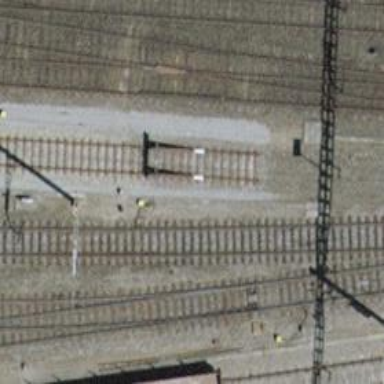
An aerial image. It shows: Railway buffer stop.